Question: I wasn't totally sure if I should have posted this here, serverfault or linux and unix but...
What I'm trying to do here is take the output from this command:
'''
ps -eo pid -eo ecpu -eo command | sort -k 2 -r | grep -v PID | grep -i frmweb
'''

... and apply a filter to which it only looks at processes that are using cpu. ( > 0 )
... and then take what's left and push the PIDs (first column) into an array.
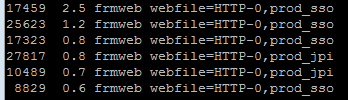
Answer: To put the process IDs in a bash array called 'nonzero':
'''
nonzero=($(ps -eo pid -eo ecpu -eo command | sort -k 2 -r | awk '/frmweb/ && !/PID/ && $2+0>0{print $1}'))
'''
'awk' commands have the form of 'condition {commands}'. Here, the condition consists of three conditions and-ed together ('&&' means logical-and):
'''
/frmweb/ && !/PID/ && $2+0>0
'''
- The first condition says that the line must contain 'frmweb'.- The second requires that it must not contain 'PID'- The third requires that the second column, denoted in 'awk' by '$2', be greater than zero. 'Awk' can do both string and numeric comparisons. Although likely not necessary here, the use of addition, as in '$2+0', forces the use of numeric comparison.
If all three conditions are met, the first column (the process ID) is printed via:
'''
print $1
'''
Note that 'awk' removes the need for the two 'grep' commands.